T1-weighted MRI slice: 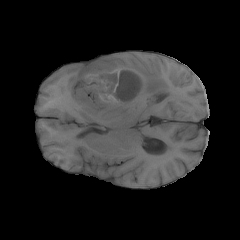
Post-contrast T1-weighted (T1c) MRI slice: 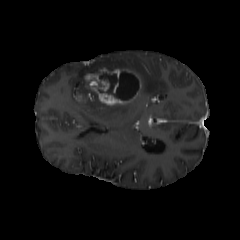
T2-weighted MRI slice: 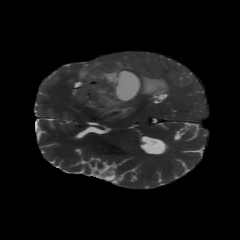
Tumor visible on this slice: yes